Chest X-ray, PA view. Patient: 56 years old, sex M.
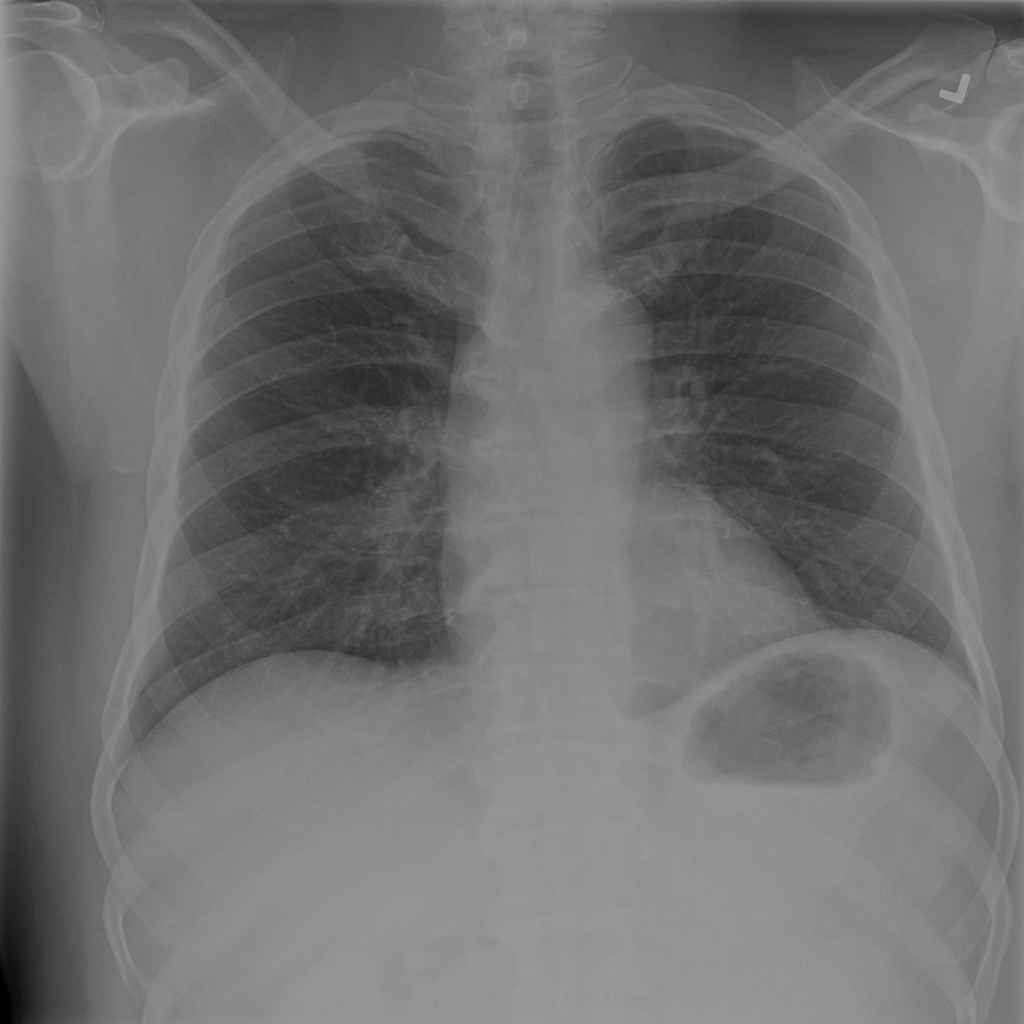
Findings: No Finding